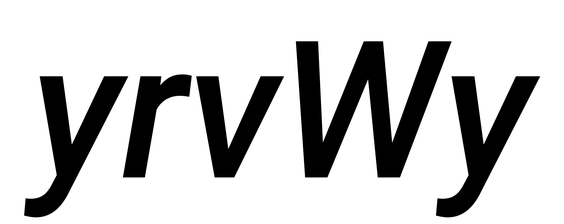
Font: Roboto-Italic_Medium_Italic